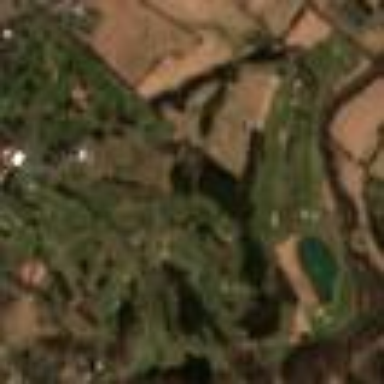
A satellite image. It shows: Golf course surrounded by greenery.